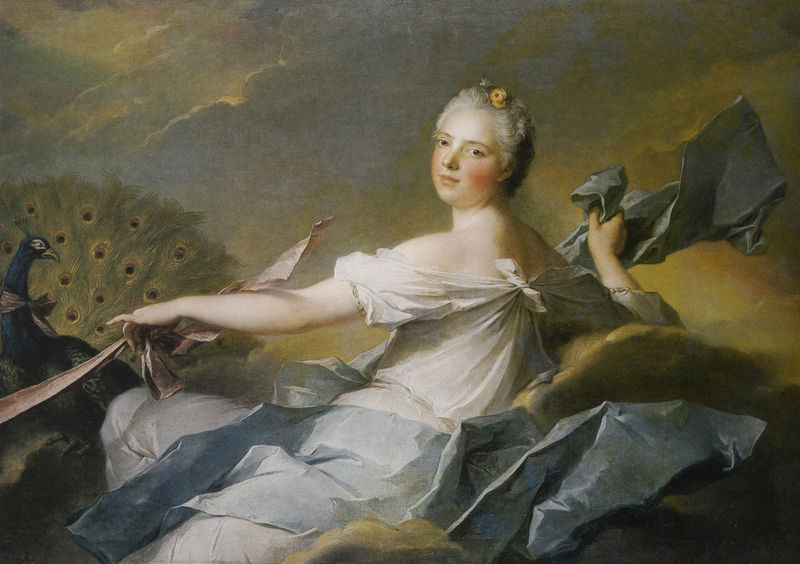
Titel: Madame Adélaïde, als Verkörperung der Luft
Künstler: Jean-Marc Nattier
Standort: Sao Paulo
Institution: Museu de Arte de Sao Paulo Assis Chateaubriand
Schlagwörter: blau, feder, felsen, flügel, gemälde, gewitter, hand, himmel, schatten, umhang, vogel, weiß, wolken, gelb, grün, mädchen, ocker, sitzen, abend, bewegung, blume, blumen, braun, bunt, finger, frankreich, frau, frisur, geschwungen, grau, haar, kleid, licht, mund, nase, ohr, orange, rücken, schwarz, stirn, blick, blüte, blüten, dame, gürtel, rose, rot, schal, schleier, tier, tuch, wolke, fächer, schleife, hemd, jung, arm, arme, augen, band, barock, bluse, falten, federn, gefieder, gesicht, knoten, silber, bildnis, hände, portrait, porträt, öl, wind, sonne, gewand, gold, haare, pose, sitzend, stoff, adel, klassizismus, nachthemd, england, lippen, locken, puder, renaissance, rokoko, rosa, schulter, schultern, schön, zart, fliegen, hellblau, perücke, reiten, schwanz, zügel, farbig, wangen, papier, liegen, schnabel, halsband, leine, backen, fels, kutsche, französisch, rad, wagen, querformat, sturm, halstuch, stimmung, faltenwurf, stofflichkeit, feinmalerei, strahlen, schweben, haustier, greifen, pfau, allegorie, mythologie, göttin, armband, federkleid, hellgrau, sonnenschein, sonnenstrahlen, venus, adelig, hera, juno, bänder, klassik, tunika, diana, nattier, göttlich, barok, prachtvoll, lebendig, rote wangen, weißes kleid, marie antoinette, wiß, pfauenauge, mythisch, pfauenaugen, traumhaft, pfauenfedern, natier, rollenportrait, schöne, schlefie, rotes band, reitet, parze, jean-marc nattier, rosalba, pfeu, schnaqbel, tfrau, pfau frau weiß hut gesicht wolken